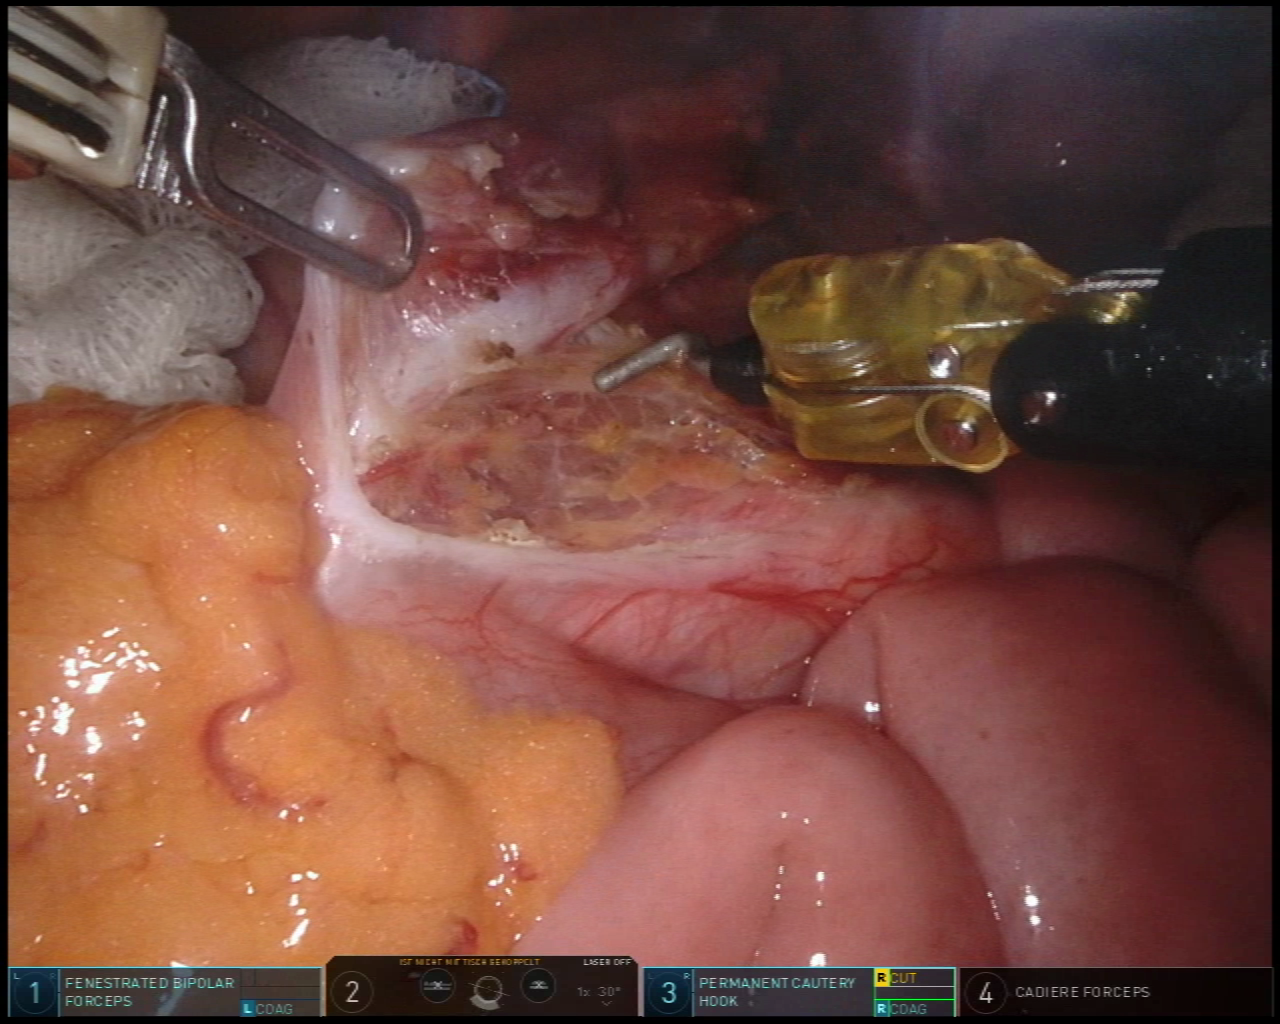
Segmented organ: inferior_mesenteric_artery
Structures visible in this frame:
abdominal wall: no
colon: no
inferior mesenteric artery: yes
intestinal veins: no
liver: no
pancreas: no
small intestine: yes
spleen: no
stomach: no
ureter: no
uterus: no
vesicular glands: no